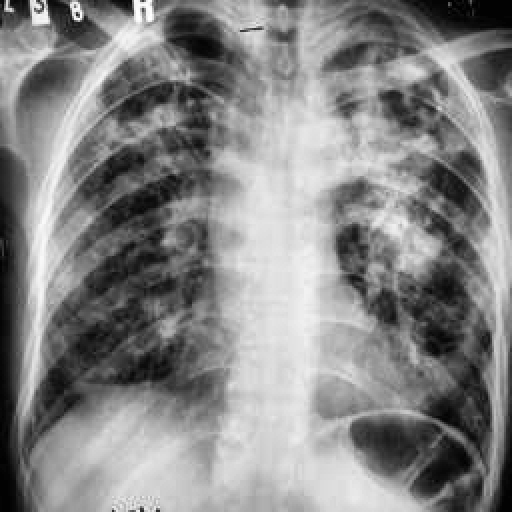
Finding: TUBERCULOSIS